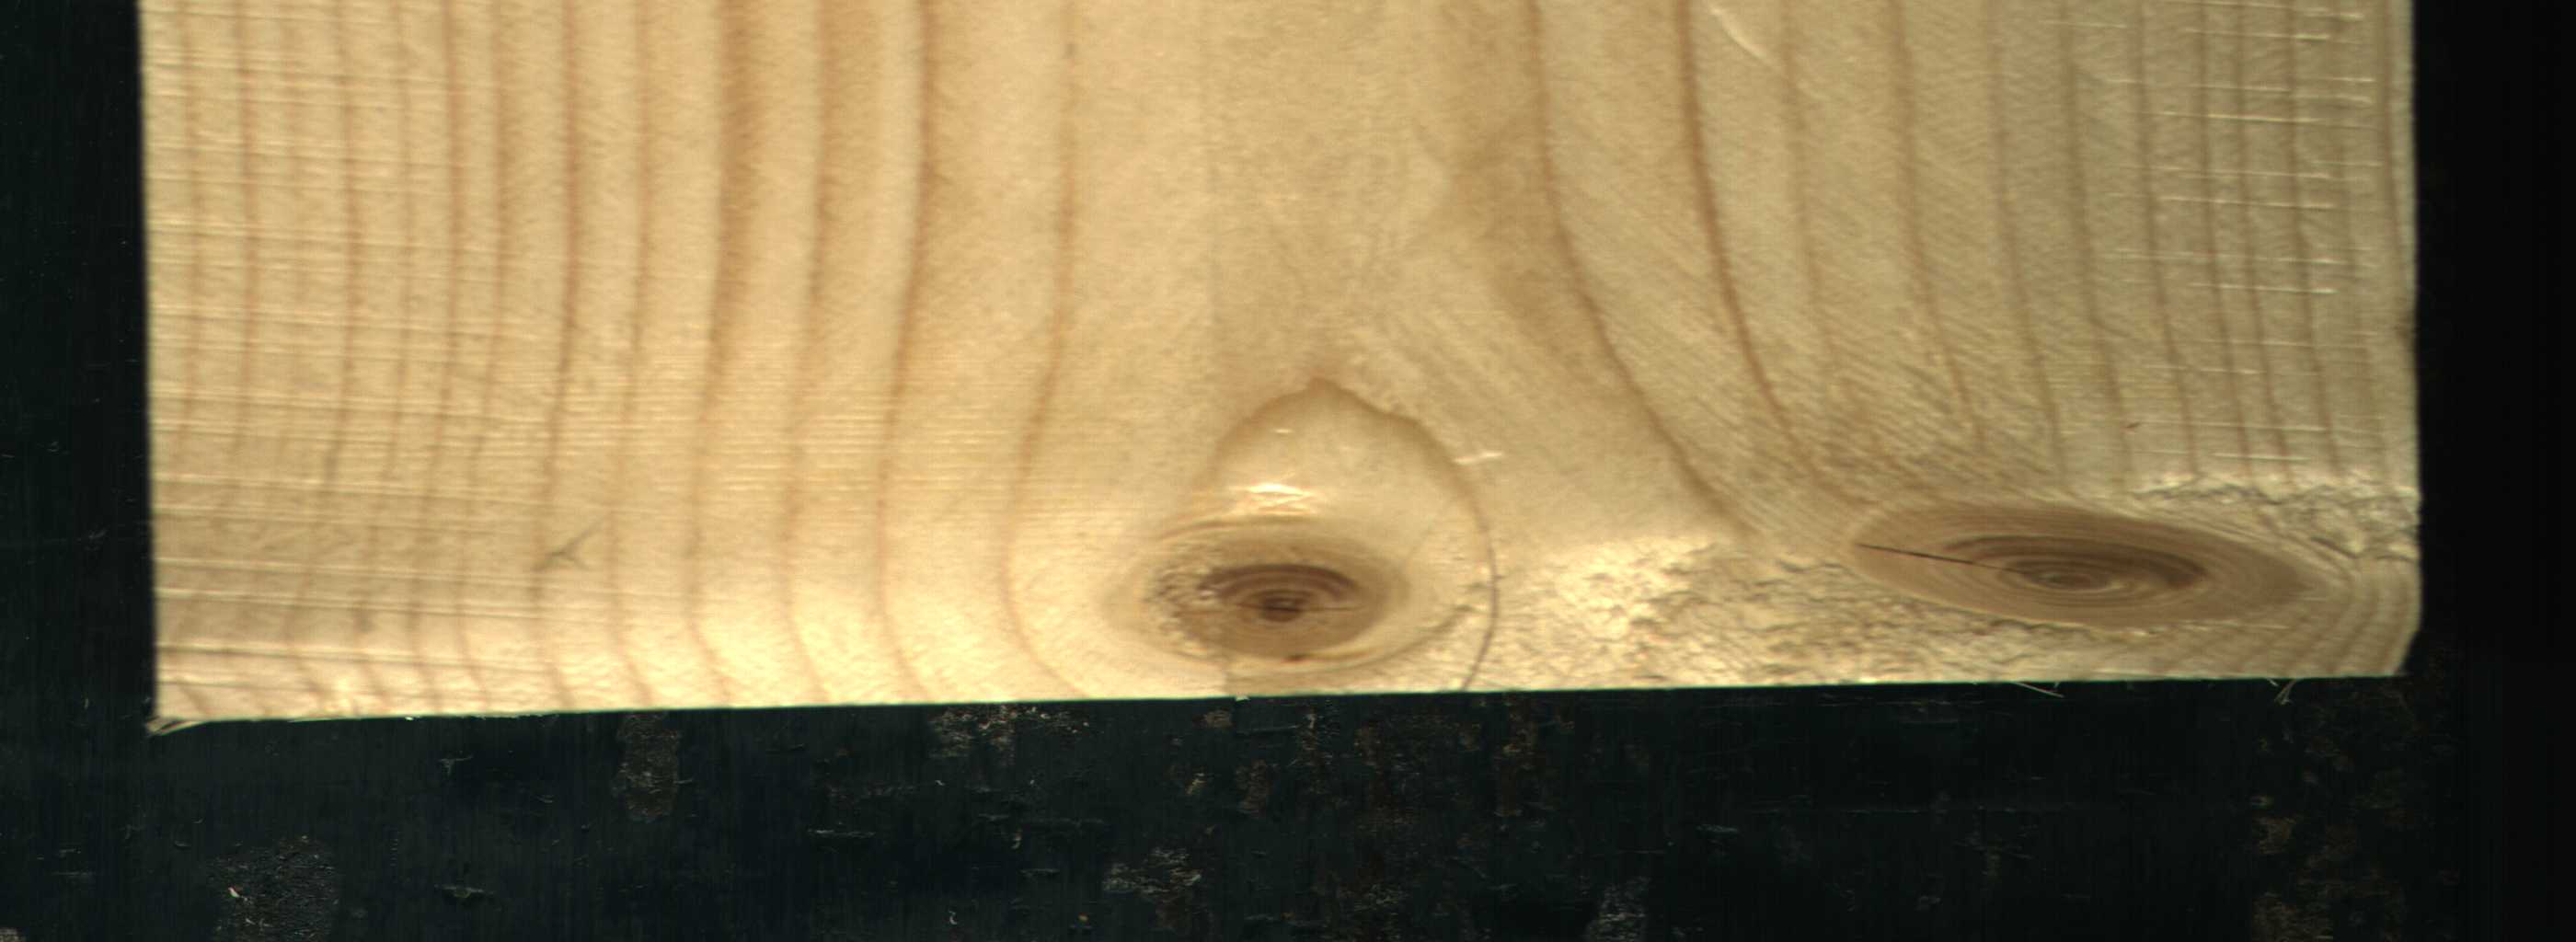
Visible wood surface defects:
knot_with_crack
Live_Knot